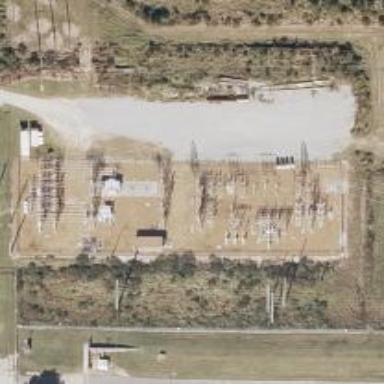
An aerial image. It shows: Switch for power supply.